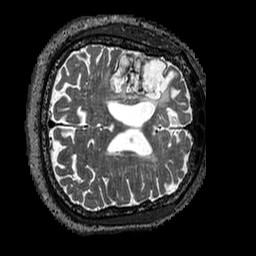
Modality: T2w
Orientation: axial
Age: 75
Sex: male
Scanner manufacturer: siemens
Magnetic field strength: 3 T
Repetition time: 3.2 s
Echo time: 0.567 s